Aerial crown-view tile of a tropical tree (Barro Colorado Island, Panama), acquired 20240716:
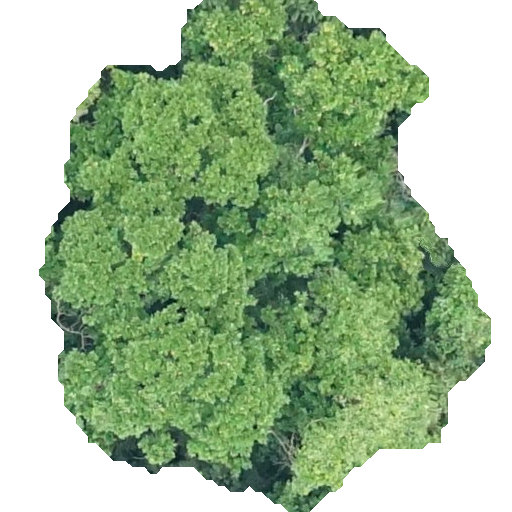
Species: Anacardium excelsum
GBIF accepted scientific name: Anacardium excelsum
Crown area: 257.936 m²